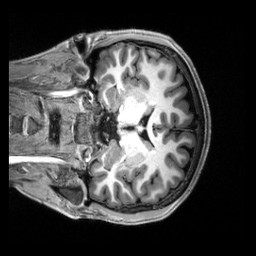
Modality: T1w
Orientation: coronal
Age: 20
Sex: male
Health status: healthy
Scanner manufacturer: siemens
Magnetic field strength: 3 T
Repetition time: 2.5 s
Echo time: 0.00222 s